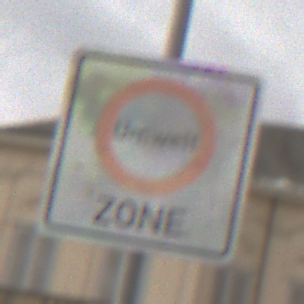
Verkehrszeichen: BeginnUmweltzone
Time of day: MorningAfternoon
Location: Outdoor (Suburban)
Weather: Overcast
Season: NotSpecified
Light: Natural